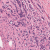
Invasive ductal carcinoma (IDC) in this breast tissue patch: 1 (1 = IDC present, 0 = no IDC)